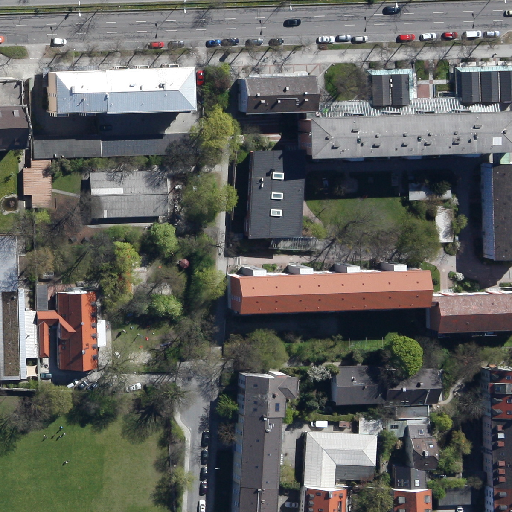
Referring expression: car driving on the road